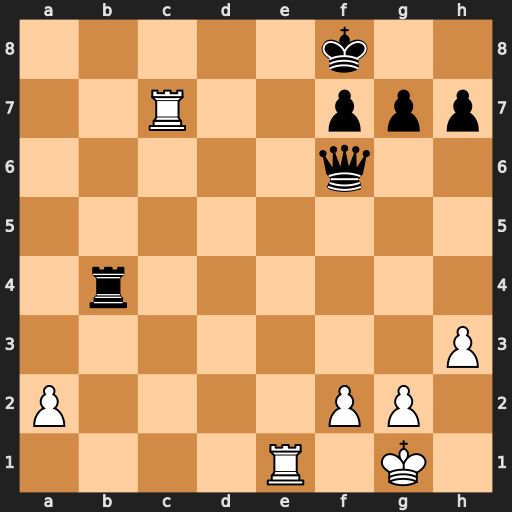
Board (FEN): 5k2/2R2ppp/5q2/8/1r6/7P/P4PP1/4R1K1
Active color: w
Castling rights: -
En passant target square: -
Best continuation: Rc8+ Qd8 Rxd8#